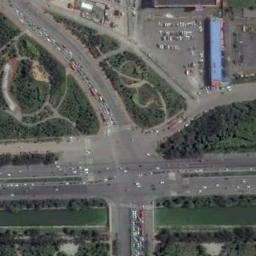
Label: intersection